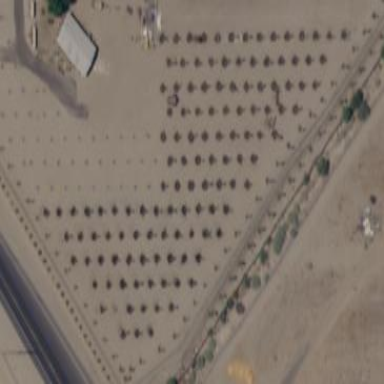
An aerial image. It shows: Beautiful orchard with date palms trees.